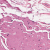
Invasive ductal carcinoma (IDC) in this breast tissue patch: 0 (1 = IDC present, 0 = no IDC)